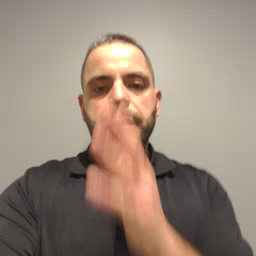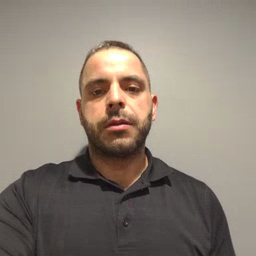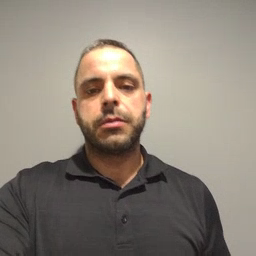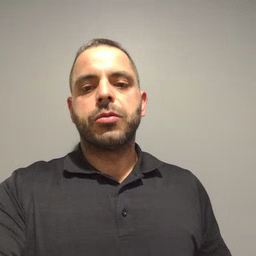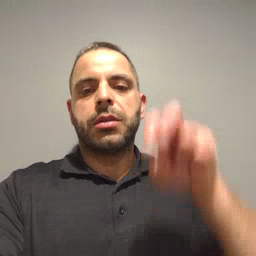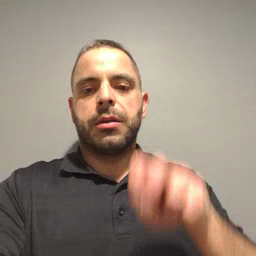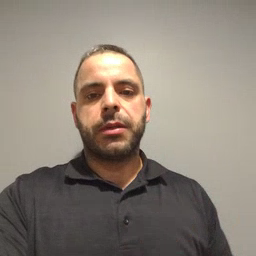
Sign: jump